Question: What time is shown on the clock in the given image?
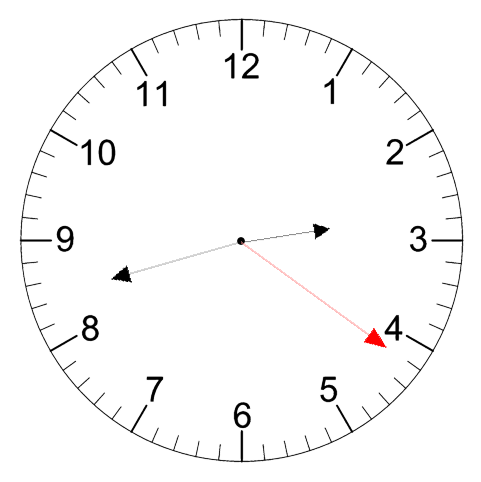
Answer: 02:42:21